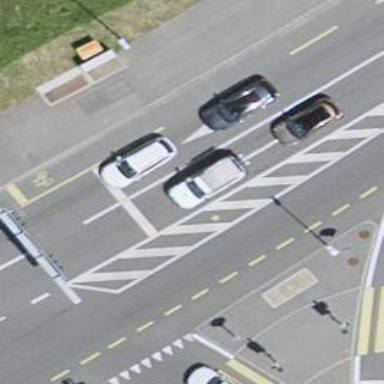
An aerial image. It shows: Secondary road with asphalt surface and designated cycle lane.